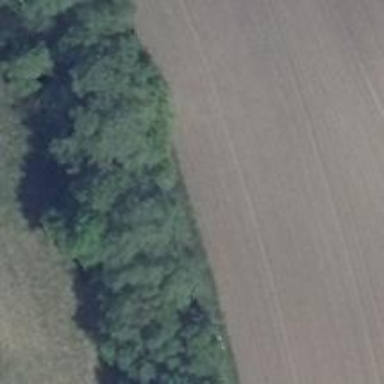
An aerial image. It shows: Row of deciduous broadleaved trees.